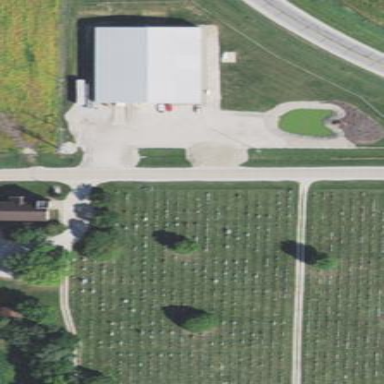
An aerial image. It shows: Cemetery.